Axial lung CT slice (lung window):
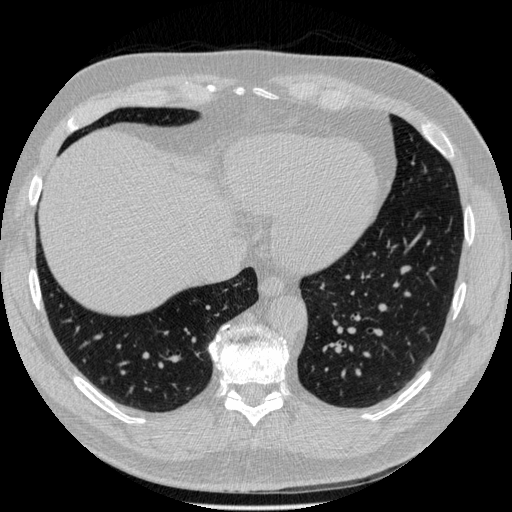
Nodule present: no